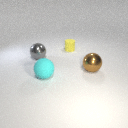
large brown metal sphere in front of small yellow rubber cylinder